Interaction volume radius: 10 \u00c5
Interaction volume height: 15 \u00c5
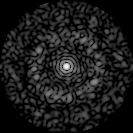
Disorder parameter: 0.8523